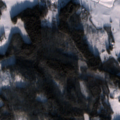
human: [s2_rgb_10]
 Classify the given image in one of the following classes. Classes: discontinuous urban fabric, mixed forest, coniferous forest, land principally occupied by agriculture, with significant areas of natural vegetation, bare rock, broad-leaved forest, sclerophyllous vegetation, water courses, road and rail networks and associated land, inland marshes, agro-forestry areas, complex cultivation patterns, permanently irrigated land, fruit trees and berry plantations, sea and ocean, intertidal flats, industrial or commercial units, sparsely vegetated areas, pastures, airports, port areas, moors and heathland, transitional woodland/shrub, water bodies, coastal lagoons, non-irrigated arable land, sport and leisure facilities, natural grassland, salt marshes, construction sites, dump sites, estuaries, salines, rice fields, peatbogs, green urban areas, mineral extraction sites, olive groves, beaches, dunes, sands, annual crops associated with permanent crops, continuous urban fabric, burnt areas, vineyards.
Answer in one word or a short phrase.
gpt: non-irrigated arable land, land principally occupied by agriculture, with significant areas of natural vegetation, coniferous forest, transitional woodland/shrub